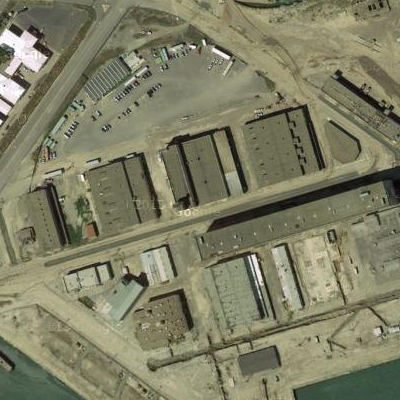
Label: Industry